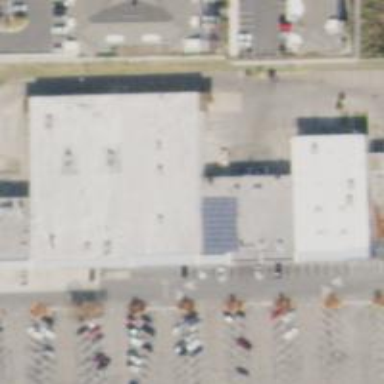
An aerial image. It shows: Commercial building.